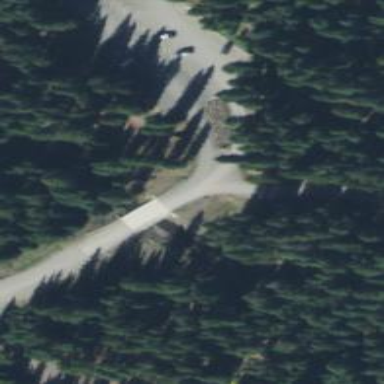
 suitable for nordic skiing. The track has grade2 surface and is groomed for classic and skating styles."